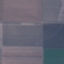
Label: AnnualCrop